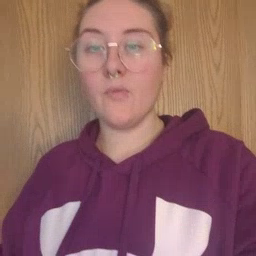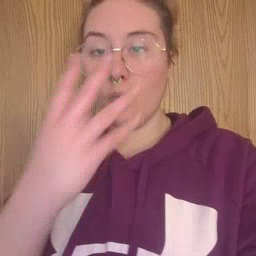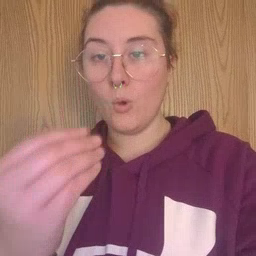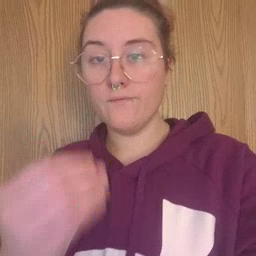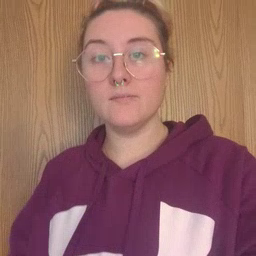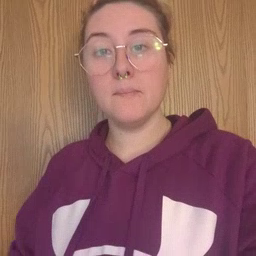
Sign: wolf